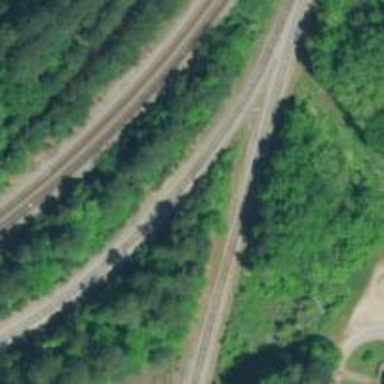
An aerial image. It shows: Rail spur service.